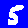
Digit: 5